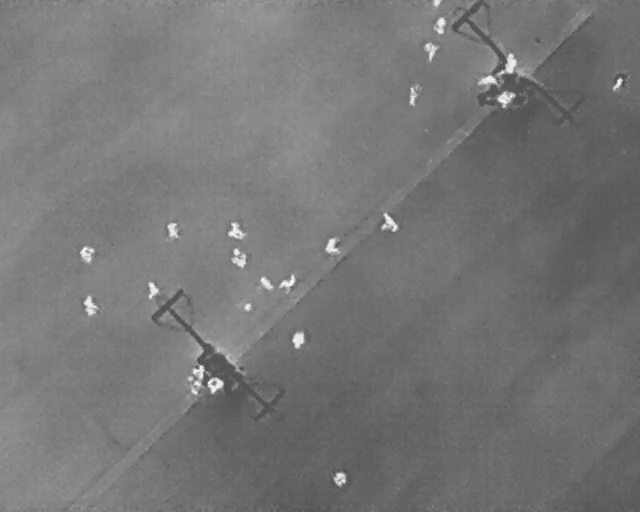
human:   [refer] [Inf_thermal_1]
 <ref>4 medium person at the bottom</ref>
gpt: <box>[[29, 71, 32, 73, 2], [28, 73, 31, 76, 2], [32, 73, 34, 77, 2], [51, 91, 54, 95, 2]]</box>